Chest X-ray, PA view. Patient: 37 years old, sex M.
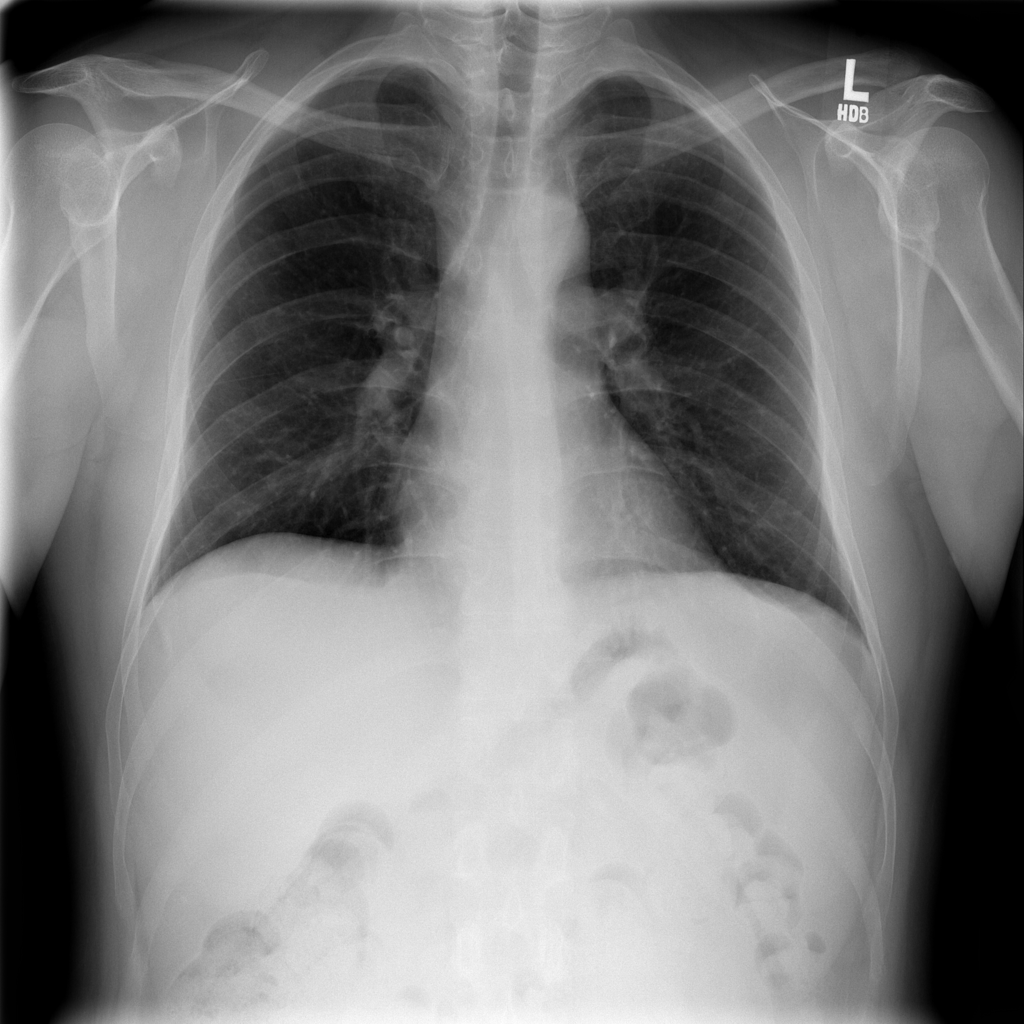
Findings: No Finding